Question: I have a fairly straightforward SSIS package with a number of 'Data Flow' tasks each with data-flows for multiple tables like shown below:
I want to be able to execute each of these data-flows based on some user-defined variable values that I manipulate using a 'Script Task' in control-flow. Something like, if a variable (say BESTELLDRUCK) value is 'true', then I want to execute the data-flow for this table (source-conversion-destination tasks), else I want to skip this table and proceed to another table (e.g. AKT_FEHLER) in same data-flow task.
How can I do this? Thanks in advance.
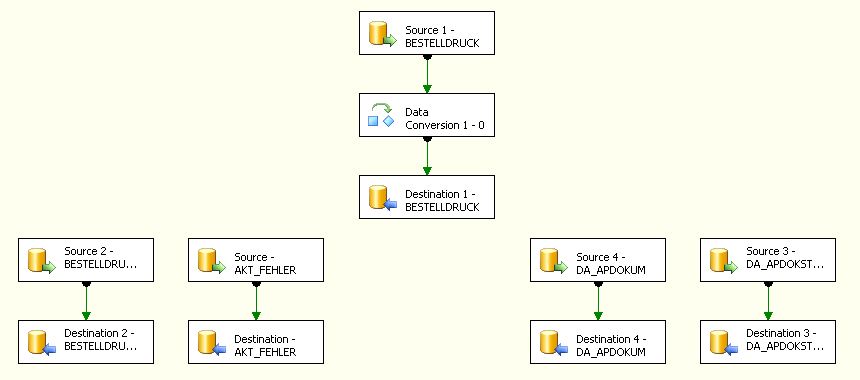
Answer: You disable or enable transformations within the 'Data Flow Task'. However, you can enable or disable Data Flow Tasks on the 'Control Flow' tab.
Here is one possible way to do this on Control Flow tab:
If it is possible, move the source --> destination transformations to individual data flow tasks. Something like as shown below.

Let's assume you have created variables for each flow to enable or disable the Data Flow Task based on some condition. For this example, I have hard coded some values.

To dynamically enable or disable Data Flow Tasks based on variable. Click on a Data Flow Task and press to view 'Properties'. On the Properties, click the button next to the 'Expressions' property. You will see the Property Expression Editor.
Select the 'Property' Disable and use the button to enter the expression '!@[User::Enable_BESTELLDRUCK]' Notice the exclamation sign because the variable is declared to but only 'Disable' property is available to you need to do the opposite.

Repeat the process for other Data Flow Tasks with appropriate variables. Run the package and you will notice that the second Data Flow Task did not execute because the variable 'Enable_AKT_FEHLER' was set to the value 'False'.
Hope that helps.

### Reference:
To load multiple tables having same schema within ForEach Loop container, take a look at the below SO answer. It transfers data from MS Access to SQL Server. Hopefully, that should give you an idea.
<URL>